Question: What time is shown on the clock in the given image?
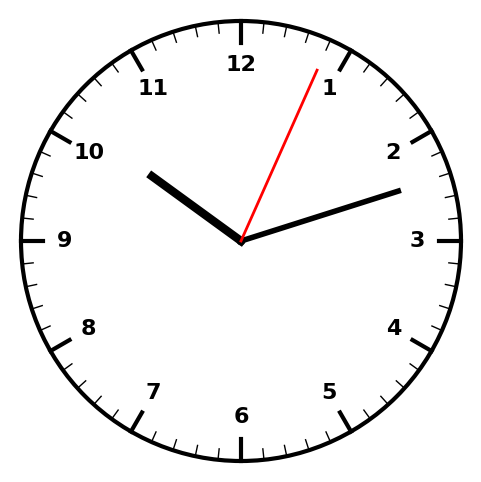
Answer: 10:12:04